Interaction volume radius: 5 \u00c5
Interaction volume height: 10 \u00c5
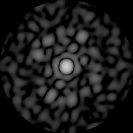
Disorder parameter: 0.818